Question: I'm new to gradle and Artifactory integration and so far I can publish artifacts from one workspace to another.
What I did was created a gradle sample project and now I would like to publish i.e. JUnit jar into Artifactory and then retrieve it to my project classpath as a dependency, so that I can run my project.
## Project strructure

## build.gradle
'''
apply plugin: 'java'
apply plugin: 'eclipse'
//apply plugin: 'artifactory-publish'
sourceCompatibility = 1.5
version = '1.0'
jar
{
manifest
{
attributes 'Implementation-Title': 'Gradle Quickstart', 'Implementation Version': version
}
}
buildscript
{
repositories
{
maven
{
url 'http://dl.bintray.com/jfrog/jfrog-jars'
}
mavenCentral()
}
dependencies
{
classpath(group: 'org.jfrog.buildinfo', name: 'build-info-extractor-gradle', version: '2.1.0')
}
}
//pull/retrieve artifacts(jar) from artifactory
repositories
{
ivy
{
url = 'http://localhost:8081/artifactory/APM-jars'
credentials
{
username = 'admin'
password = 'password'
}
}
mavenCentral()
dependencies {
compile group: 'jakarta-regexp', name: 'jakarta-regexp', version: '1.+'
compile group: 'commons-collections', name: 'commons-collections', version: '3.2'
testCompile group: 'junit', name: 'junit', version: '4.+'
}
}
test {
systemProperties 'property': 'value'
}
///publish/upload artifact (jar) into 3 different type of builds
uploadArchives
{
repositories
{
//Just copy to a directory
//flatDir
//{
//dirs 'repos2'
//}
//Publish to an Ivy repository in Artifactory.
ivy
{
url = 'http://localhost:8081/artifactory/test-ivy'
credentials
{
username = 'admin'
password = 'password'
}
}
//Publish to a Gradle repository in Artifactory.
ivy
{
url = 'http://localhost:8081/artifactory/test-gradle'
credentials
{
username = 'admin'
password = 'password'
}
//layout 'gradle'
layout 'pattern',
{
artifact '<URL>'
ivy '[module]/[revision]/ivy.xml'
}
}
//Publish to a Maven repository in Artifactory.
ivy
{
url = 'http://[host]:port/artifactory/test-maven'
credentials
{
username = 'admin'
password = 'password'
}
layout 'maven'
}
}
}
'''
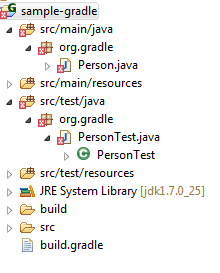
Answer: If you are only interested in getting resources from artifactory you can leave all the build.gradle-code you get from artifactory and just enter:
'''
repositories {
maven {
url 'http://artifactory.domain/artifactory/libs-release'
}
}
'''
This approach assumes you have anonymous read access to you artifactory. Otherwise you also need to create the gradle.properties file containing:
'''
HOST=localhost
REALM=Artifactory Realm
USER=admin
PASSWORD=password
'''